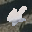
Label: 4